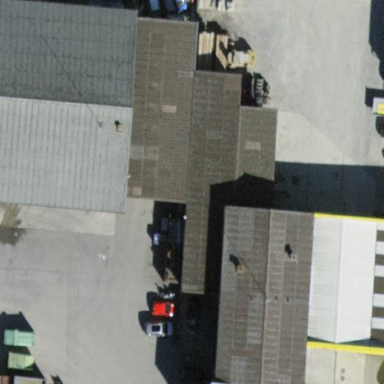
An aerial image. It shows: Industrial building.